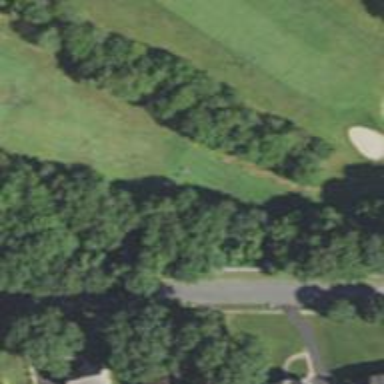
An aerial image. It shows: Path used for both walking and golf.